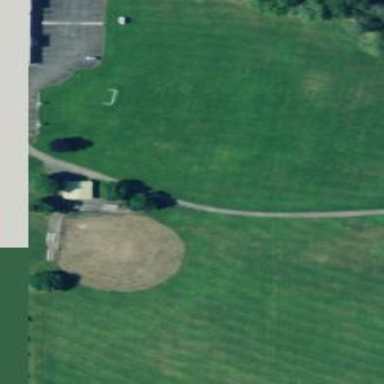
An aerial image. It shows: Soccer pitch for outdoor sports and leisure activities.